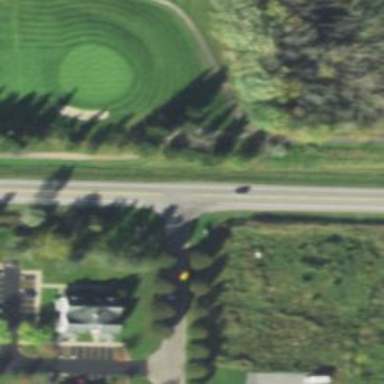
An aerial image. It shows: Service road used as golf cart path.